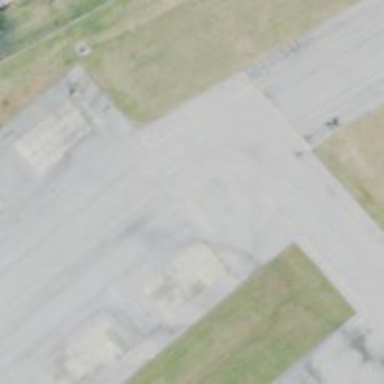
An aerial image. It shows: View of taxiway at the airport.